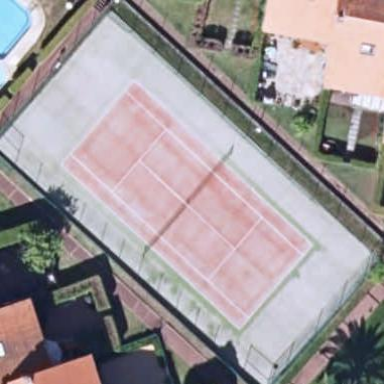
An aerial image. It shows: Tennis court on pitch designated for leisure land.